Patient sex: F
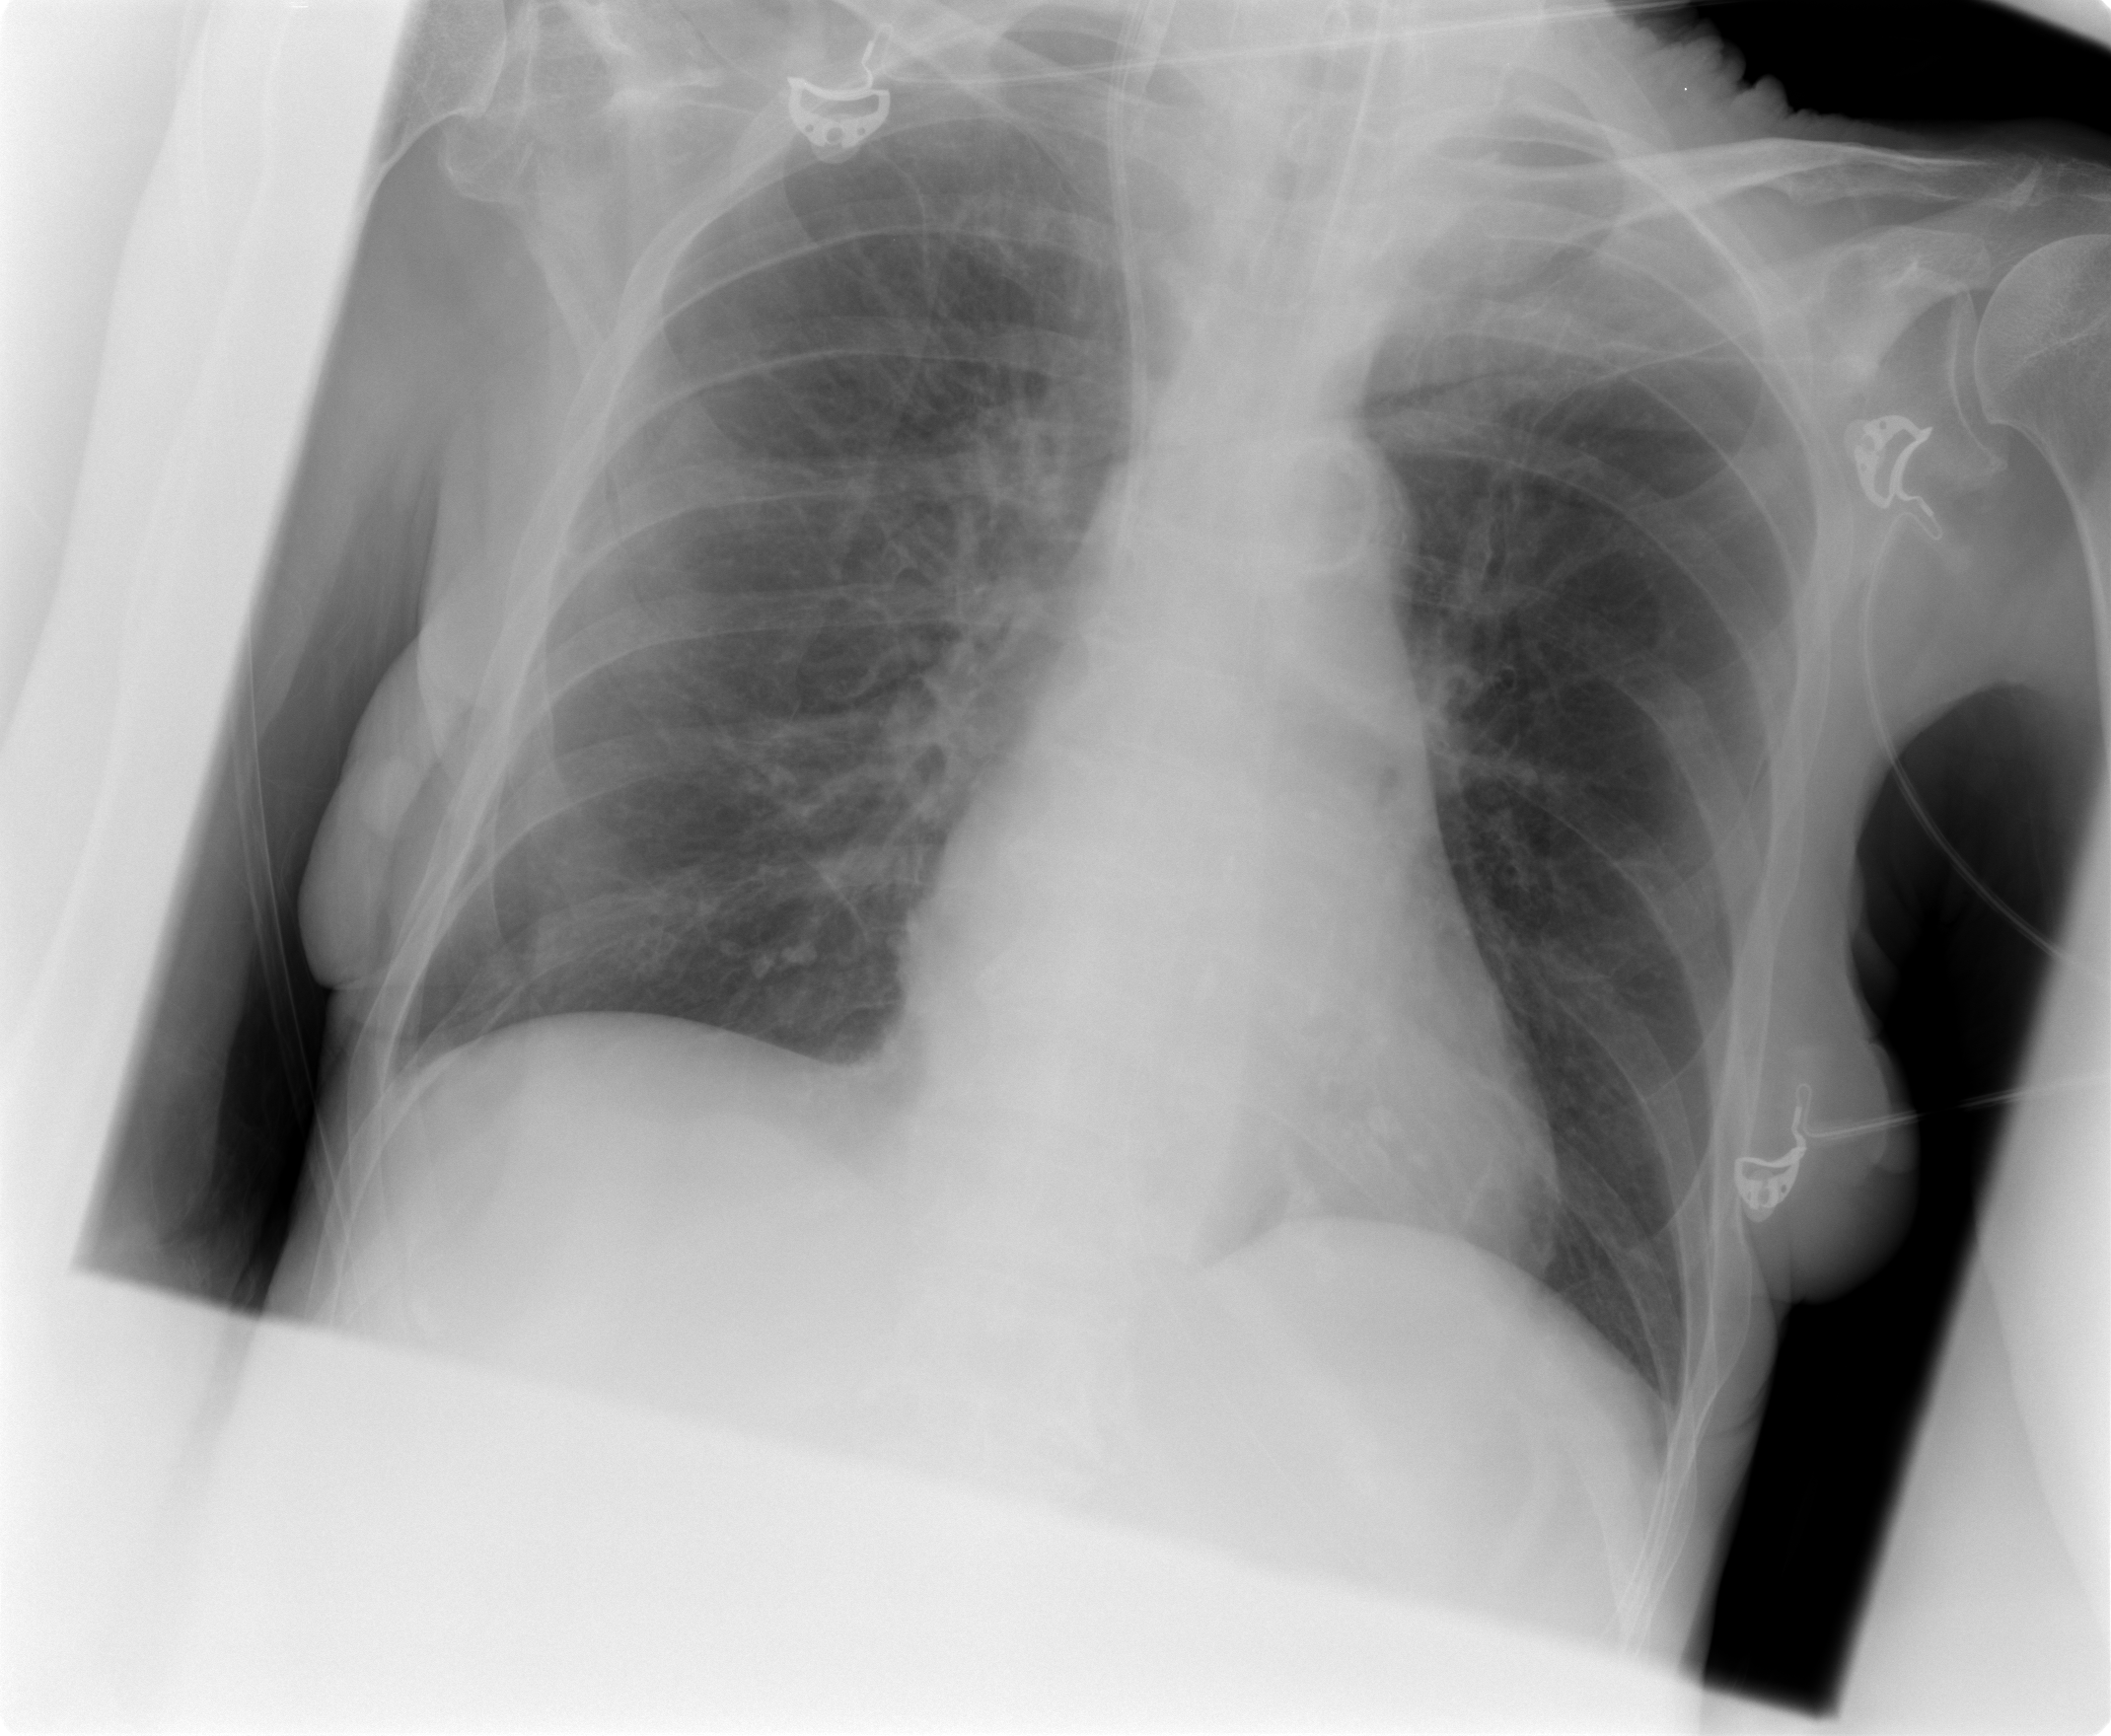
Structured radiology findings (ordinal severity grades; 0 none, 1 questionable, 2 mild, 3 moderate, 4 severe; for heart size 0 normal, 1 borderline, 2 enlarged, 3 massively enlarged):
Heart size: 0
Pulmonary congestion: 0
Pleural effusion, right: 0
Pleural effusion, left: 0
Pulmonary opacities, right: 0
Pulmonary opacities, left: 0
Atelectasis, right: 0
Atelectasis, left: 1